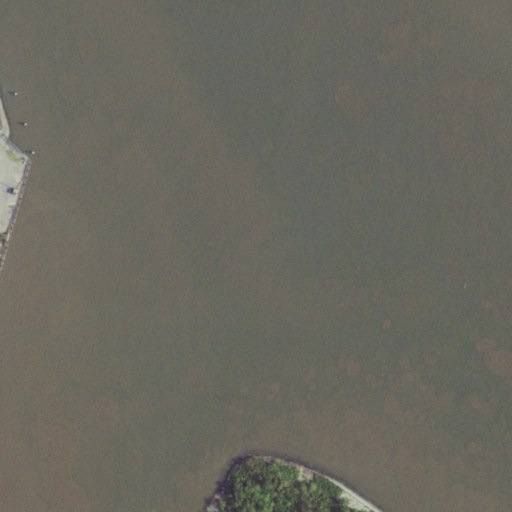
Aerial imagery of gap in Louisiana named The Jump containing open water, barren land, herbaceous wetlands, and high intensity development